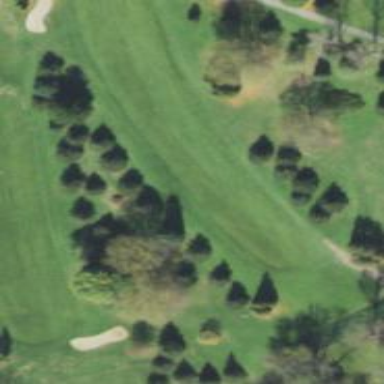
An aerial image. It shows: Golf hole.